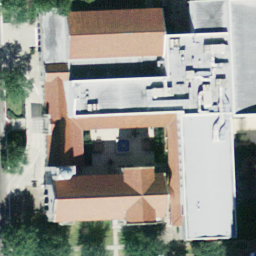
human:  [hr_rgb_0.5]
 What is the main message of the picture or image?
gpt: buildings